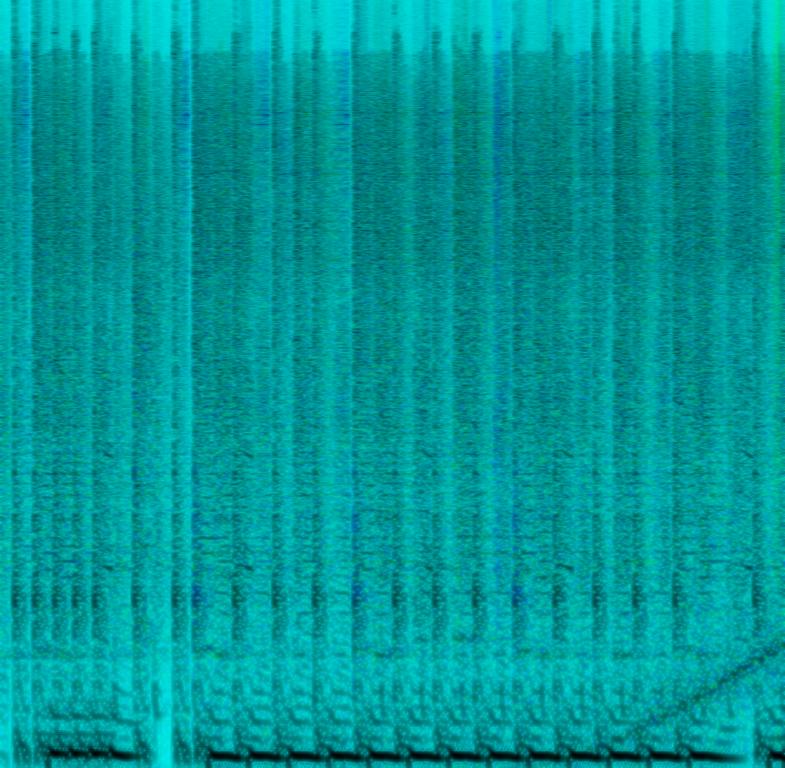
A digital drum is playing a hardstyle beat with a punching kick with a sub sound. Synthesizers/samples are playing industrial digital sounds as a melody. A female voice sample is singing a soulful sequence for a moment. This song may be playing in a club.